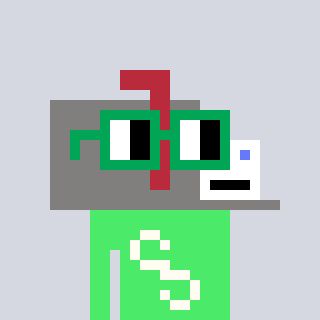
a pixel art character with square green glasses, a mailbox-shaped head and a teal-colored body on a cool background